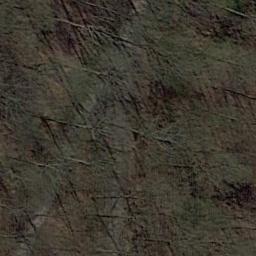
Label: forest